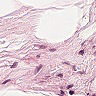
Metastatic tissue present: no